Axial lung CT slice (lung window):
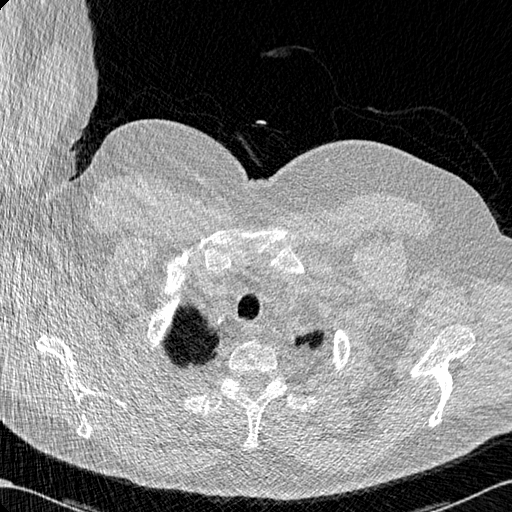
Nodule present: no